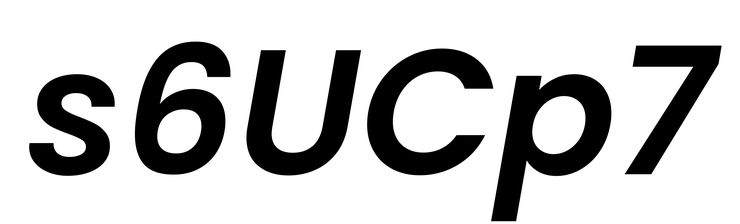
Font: Poppins-SemiBoldItalic